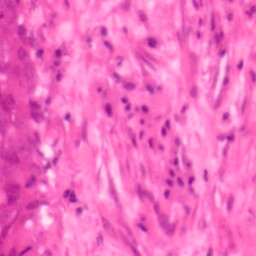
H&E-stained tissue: Colon